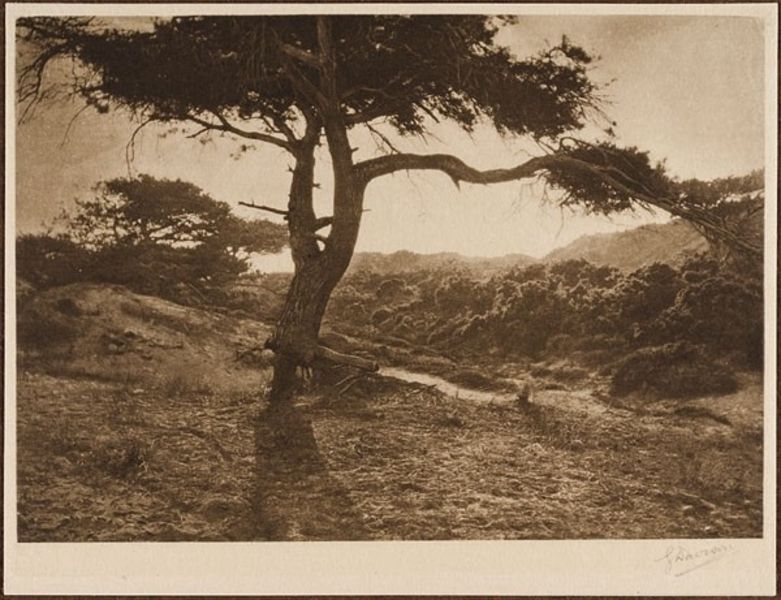
Titel: The Long Arm
Künstler: George Davison
Standort: Hamburg
Institution: Museum für Kunst und Gewerbe Hamburg
Schlagwörter: baum, fluss, landschaft, ast, strauch, sonne, tal, papier, trocken, sepia, steppe, foto, fotografie, photographie, windig, schwarz-weiß, nadelbaum, photo, karg, postkarte, landschaften, landschaftsdarstellung, lichtbild, piktoralismus, kunstfotografie, piktorialismus, heliogravur, bäume, sträucher, künstlerische, pictorialismus, heliogravüre, photogravüre, fotogravüre